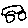
Label: car